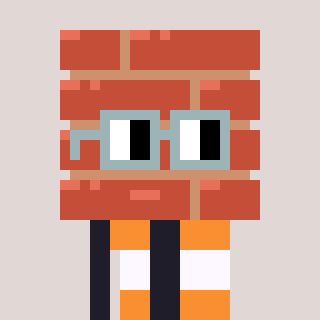
a pixel art character with square dark gray glasses, a wall-shaped head and a grayscale-colored body on a warm background